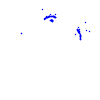
Particle: kaon